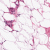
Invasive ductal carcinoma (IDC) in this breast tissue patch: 0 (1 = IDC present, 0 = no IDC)